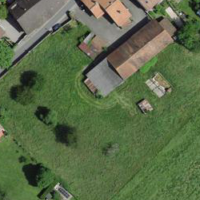
EUNIS habitat code: 24
Species observed at this site:
Chelidonium majus